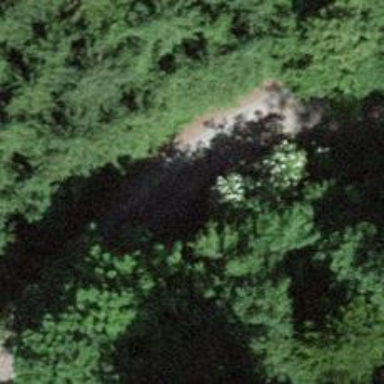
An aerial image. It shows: Unpaved track with grade2 track type.